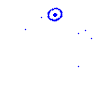
Particle: proton